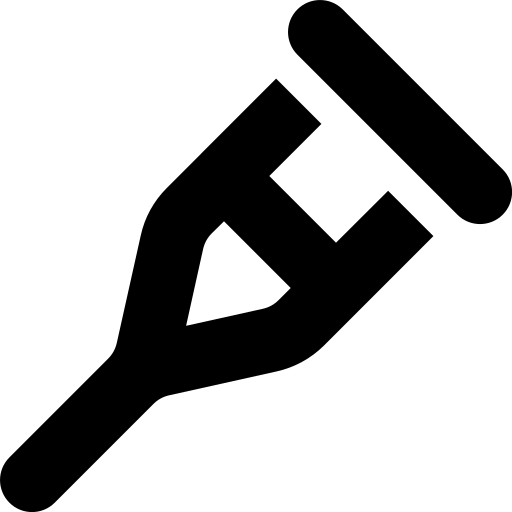
Tags: icon, FontAwesome, fa-icon, solid, crutch